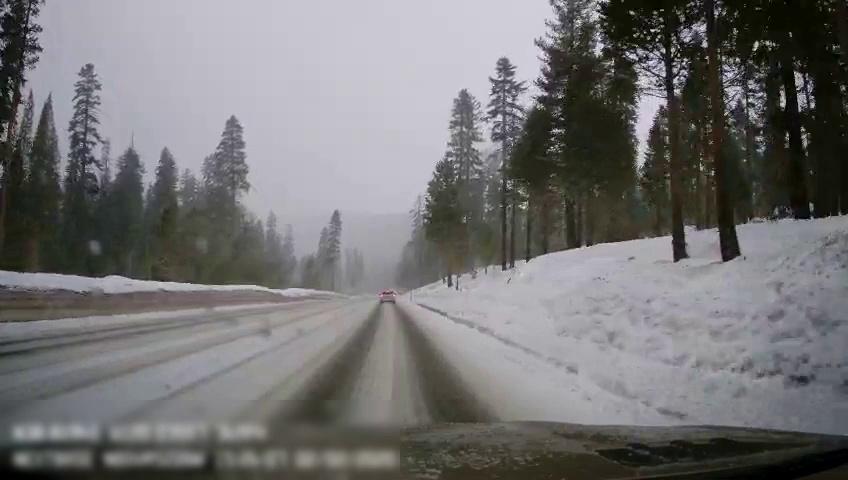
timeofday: Day
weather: Snowy
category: Drivable Space
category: Vehicles | SUV